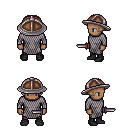
a pixel art fantasy rpg character, male body template, human, dark skin, chain mail, magenta pants, white blonde long mohawk hairstyle, chain helm, black shoes, dagger, four views (front, back, left, right), 2x2 character sprite sheet, small pixel art, hard edges, no anti-aliasing